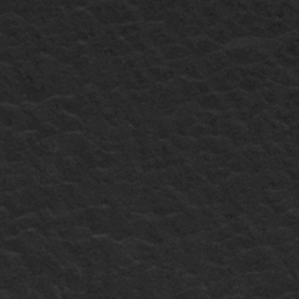
Label: frost